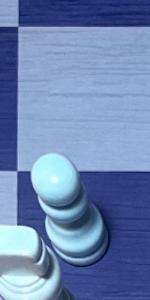
Label: Pawn_White